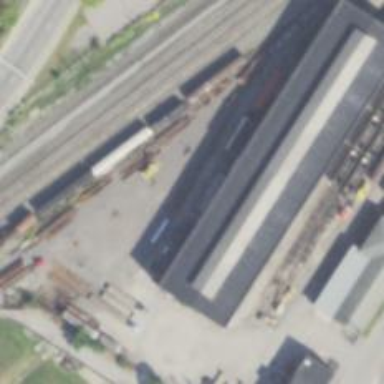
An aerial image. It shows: Preserved rail yard with railway tracks.